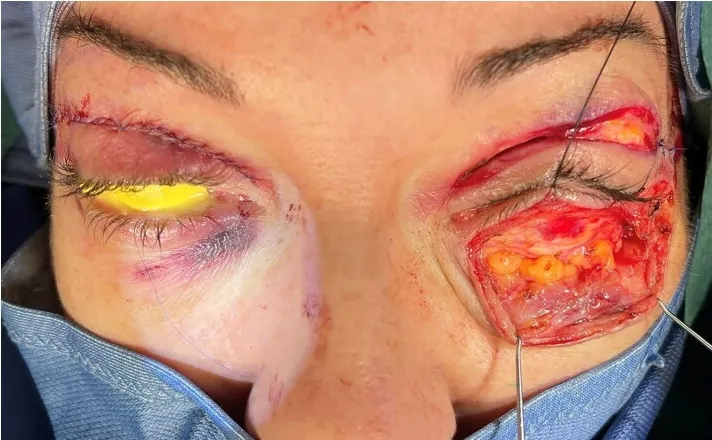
Intraoperative view of the fat compartments' prominence of the left lower eyelid before conservative excision; corneal protectors were used during surgery.
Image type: medical_photograph (other_medical_photograph)